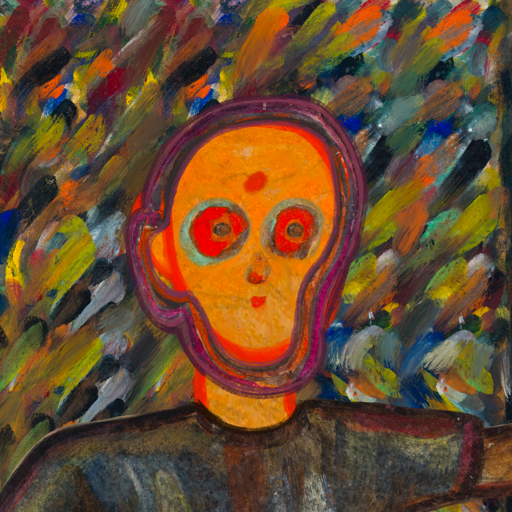
Background: An_Impression, Head And Neck Front: Sisters, Face Front: Sisters, Bust: Mosgoul, Hair Front: Hypocrite, Head Accessory: Blank, Second Necklace: Blank, Necklace: Blank, Baby: Blank